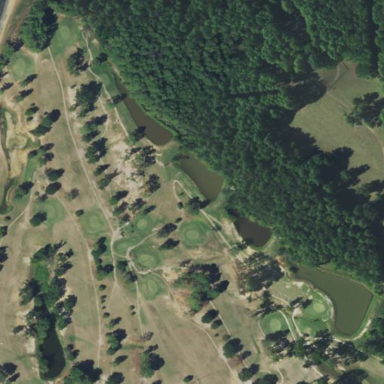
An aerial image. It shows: Golf course.